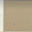
Piece: xx